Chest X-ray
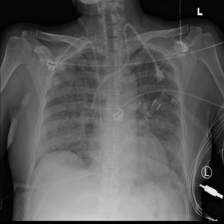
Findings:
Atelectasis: negative
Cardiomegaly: negative
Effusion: positive
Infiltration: negative
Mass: negative
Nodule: negative
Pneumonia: negative
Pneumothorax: negative
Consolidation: negative
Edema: negative
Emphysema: negative
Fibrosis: negative
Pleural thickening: negative
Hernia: negative